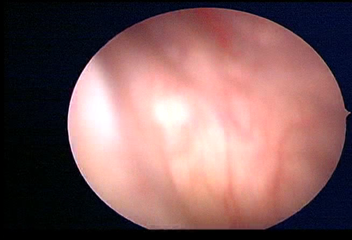
Modality: WLC
Class: Normal mucosa
Bladder cancer association: No